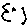
Label: bird